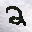
Label: 2